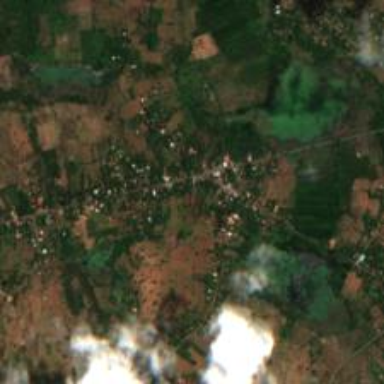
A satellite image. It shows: Village.